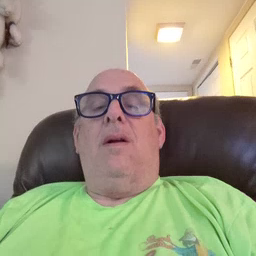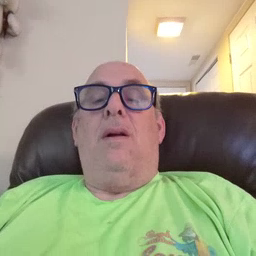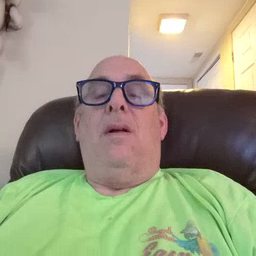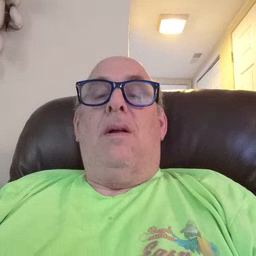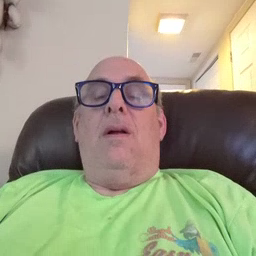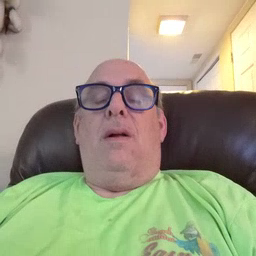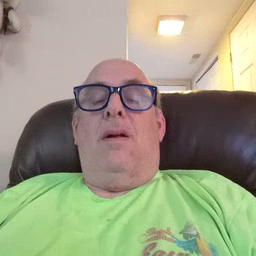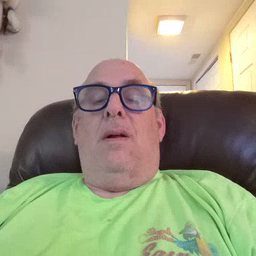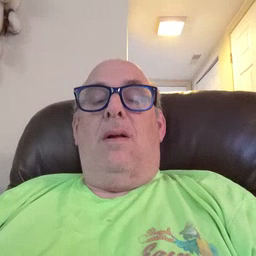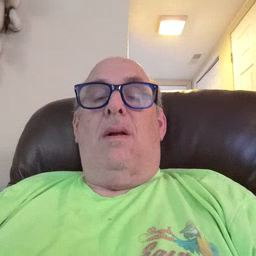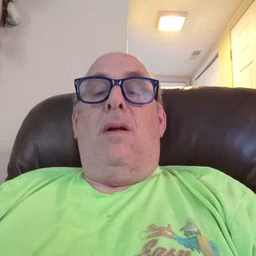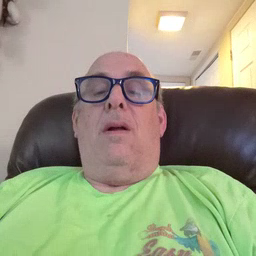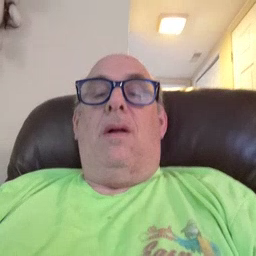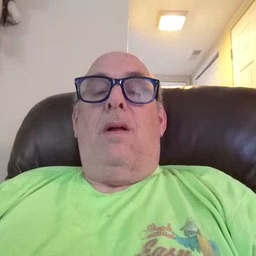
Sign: first